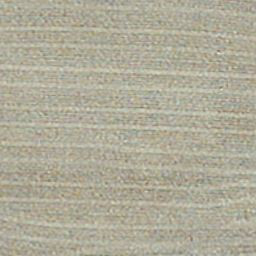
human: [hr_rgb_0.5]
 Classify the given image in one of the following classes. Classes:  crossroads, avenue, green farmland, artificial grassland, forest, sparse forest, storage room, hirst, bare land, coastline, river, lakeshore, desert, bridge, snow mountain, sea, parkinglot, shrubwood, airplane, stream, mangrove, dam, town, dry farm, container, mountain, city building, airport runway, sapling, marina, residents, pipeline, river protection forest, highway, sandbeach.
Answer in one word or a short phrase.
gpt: dry farm